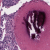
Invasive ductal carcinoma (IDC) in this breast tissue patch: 0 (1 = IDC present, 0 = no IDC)